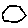
Label: hexagon